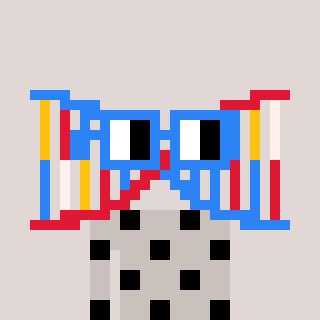
a pixel art character with square blue glasses, a dna-shaped head and a foggrey-colored body on a warm background